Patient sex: M
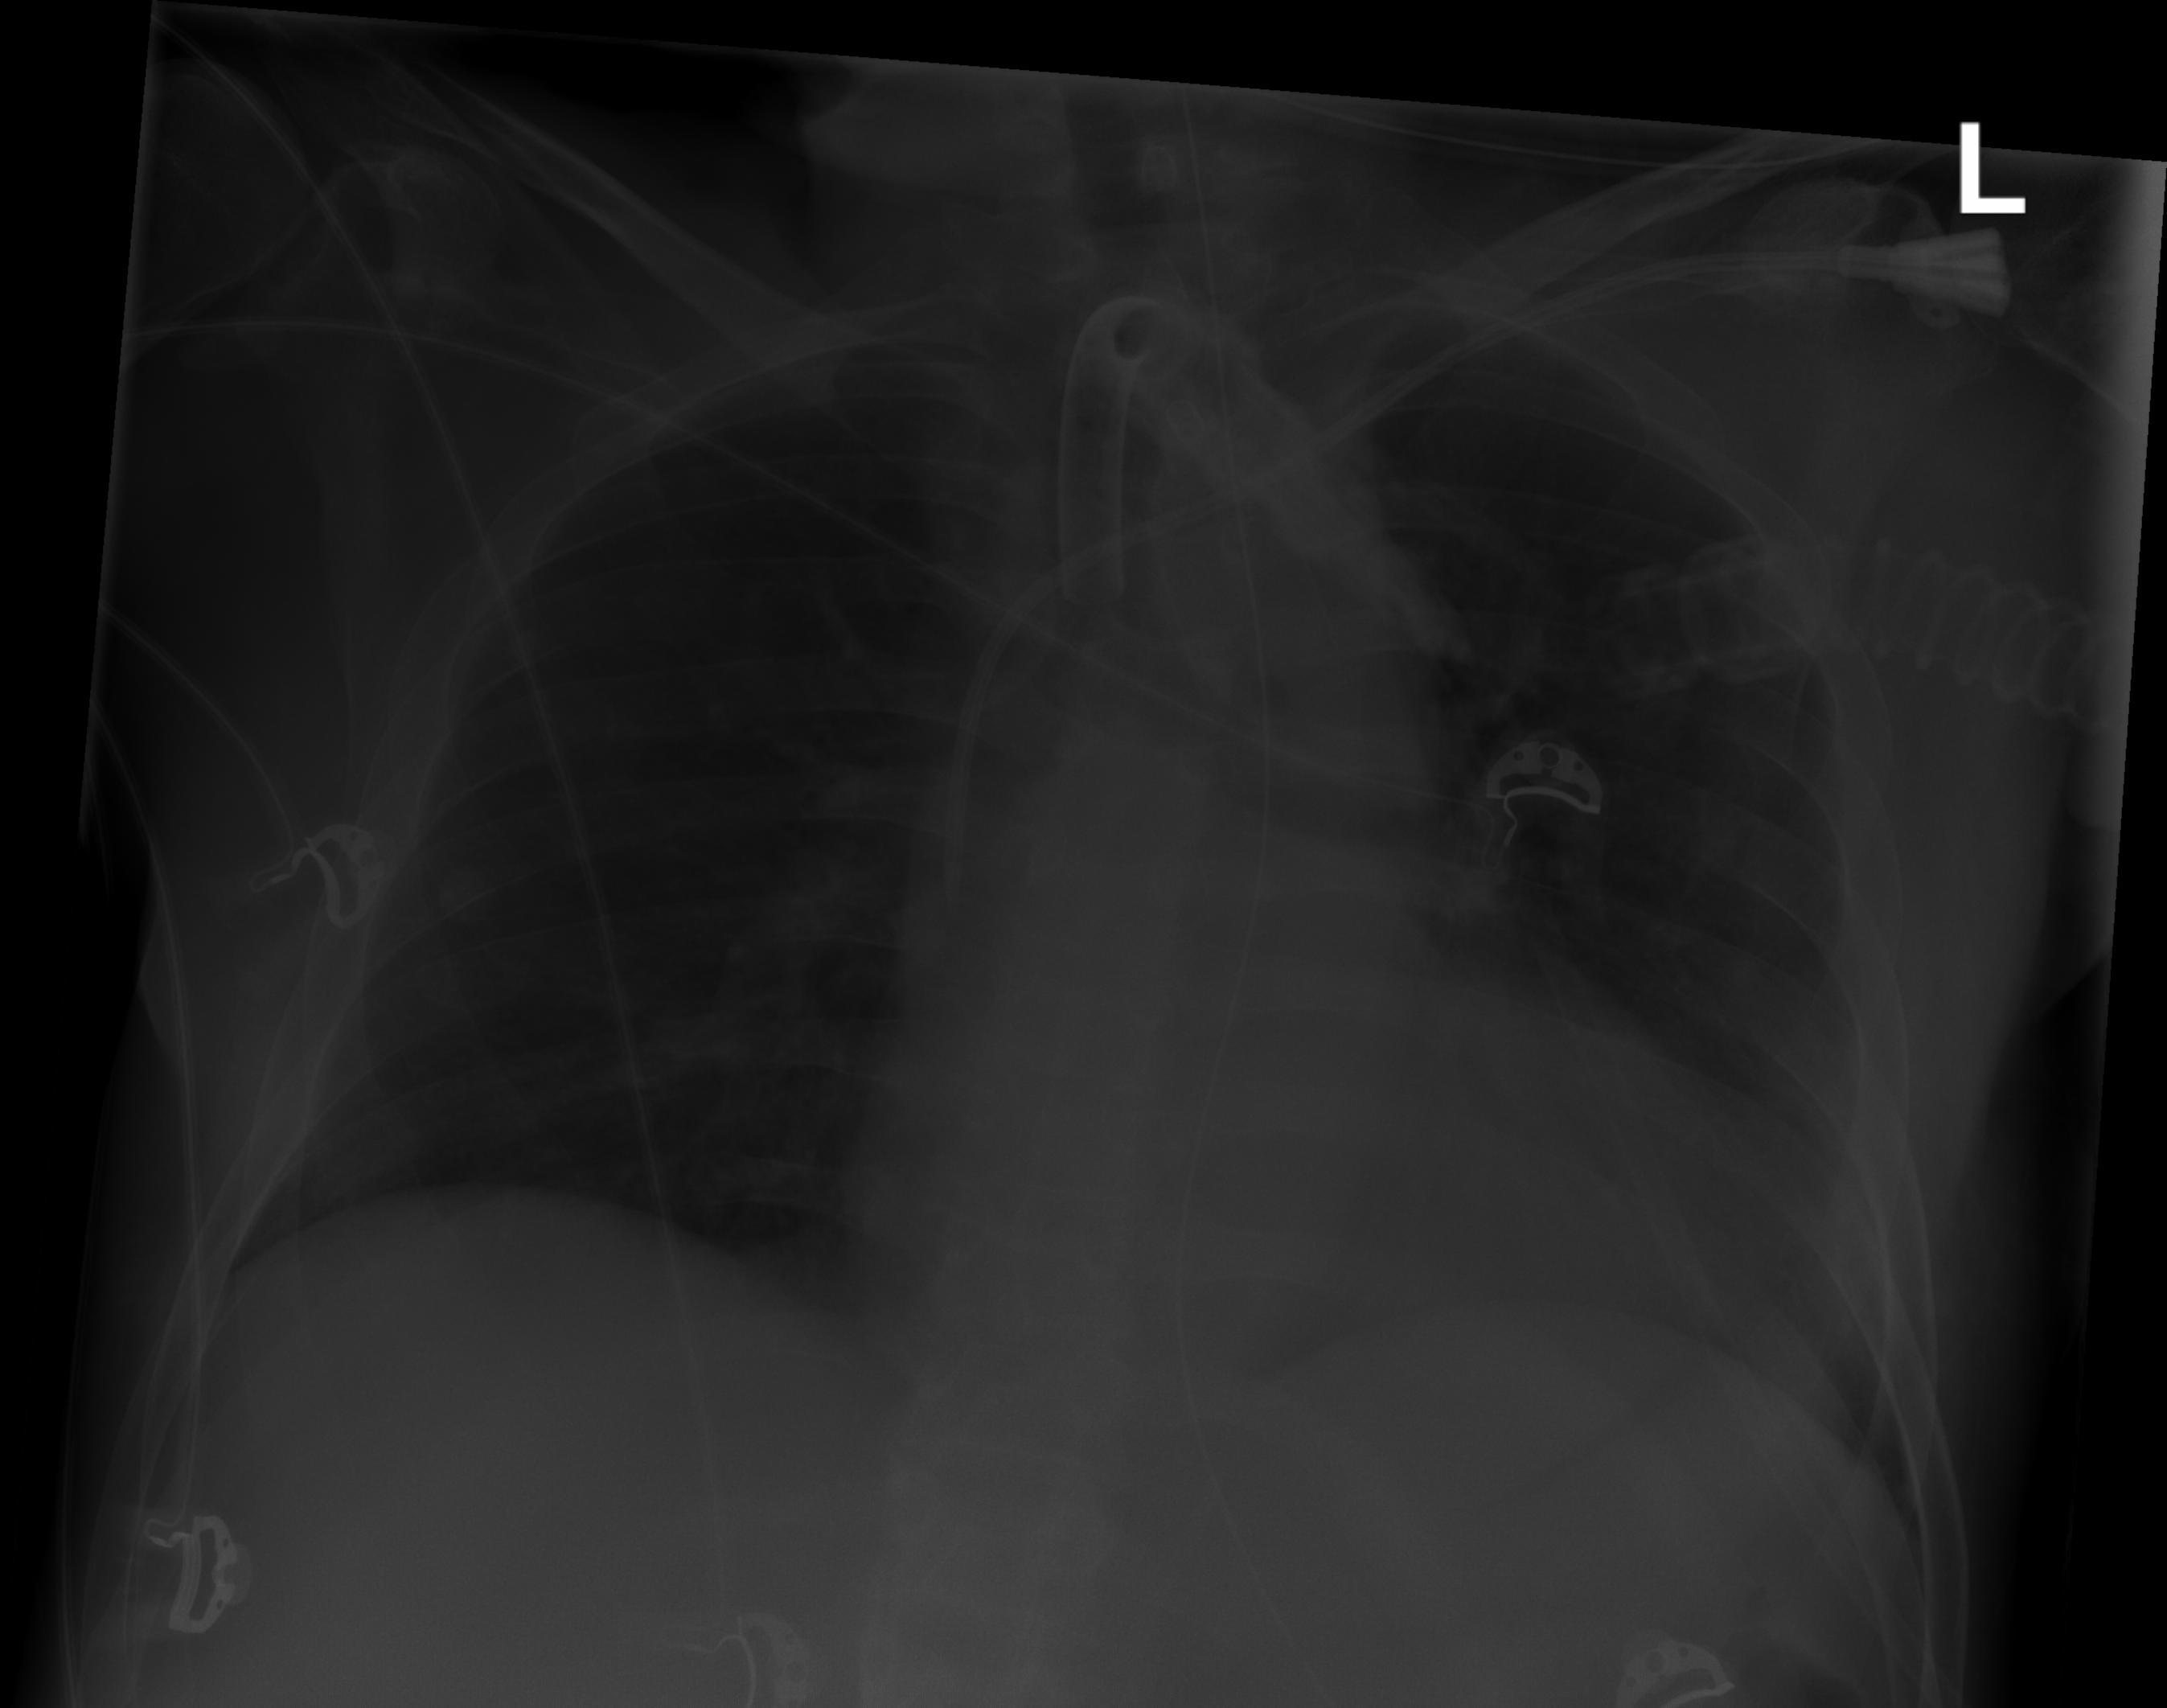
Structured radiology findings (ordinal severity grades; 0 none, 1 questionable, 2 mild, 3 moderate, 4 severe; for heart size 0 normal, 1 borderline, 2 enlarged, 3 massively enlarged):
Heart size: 2
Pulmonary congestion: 1
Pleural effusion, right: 0
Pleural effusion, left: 0
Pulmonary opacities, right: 0
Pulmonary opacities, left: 1
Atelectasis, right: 0
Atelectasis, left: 1